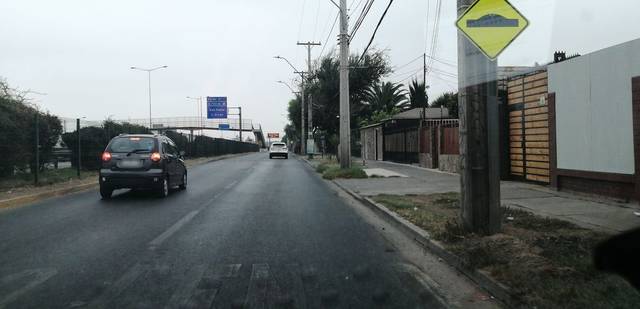
Region: Chile
Coordinates: -33.456, -70.767